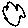
Label: cloud